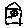
Label: house